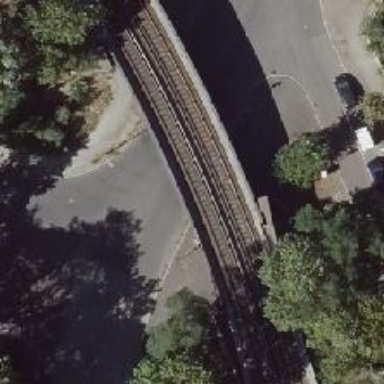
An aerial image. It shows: Bridge with rail tracks electrified from the top.